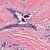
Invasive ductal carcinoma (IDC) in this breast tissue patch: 0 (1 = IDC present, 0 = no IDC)